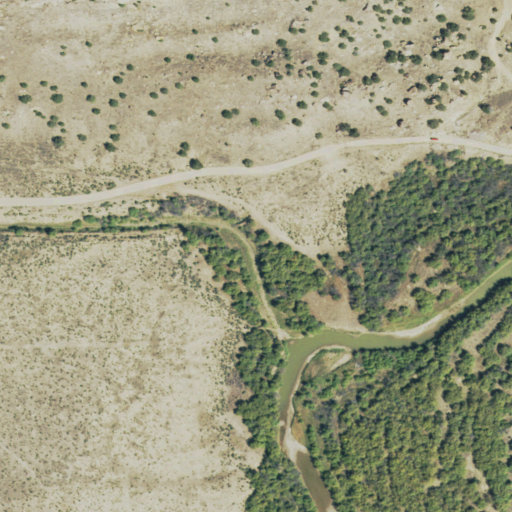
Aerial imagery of valley in Colorado named Jack Canyon containing grassland, shrub, herbaceous wetlands, woody wetlands, and open water